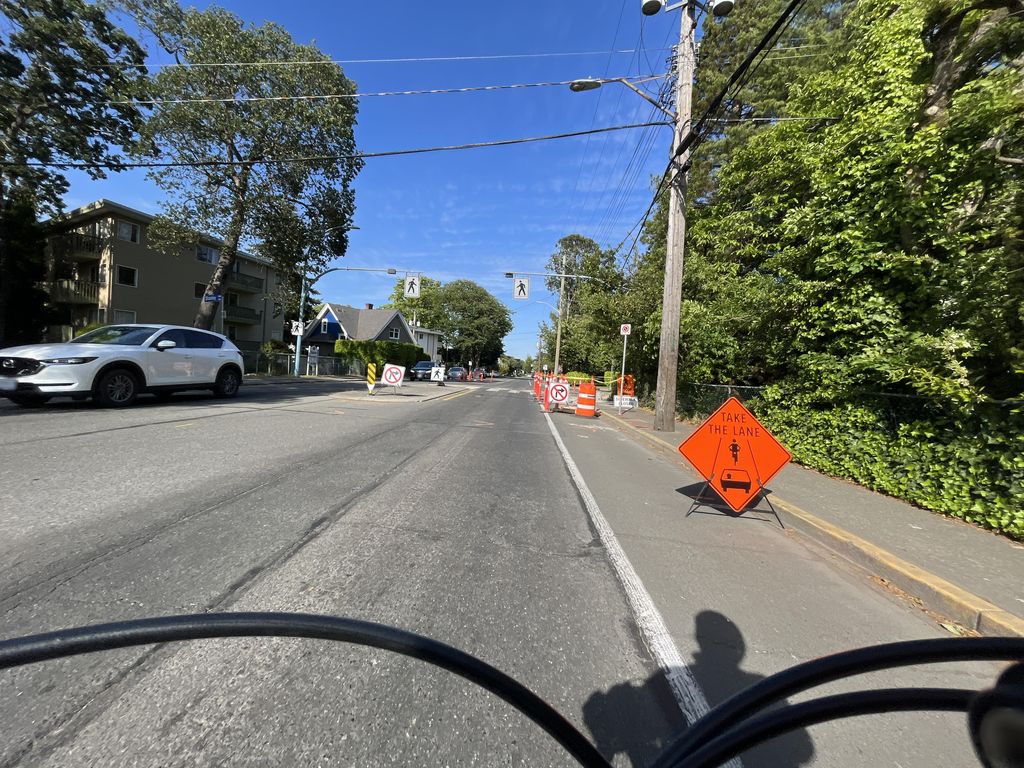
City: victoria